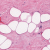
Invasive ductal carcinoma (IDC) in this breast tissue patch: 0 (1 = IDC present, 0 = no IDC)